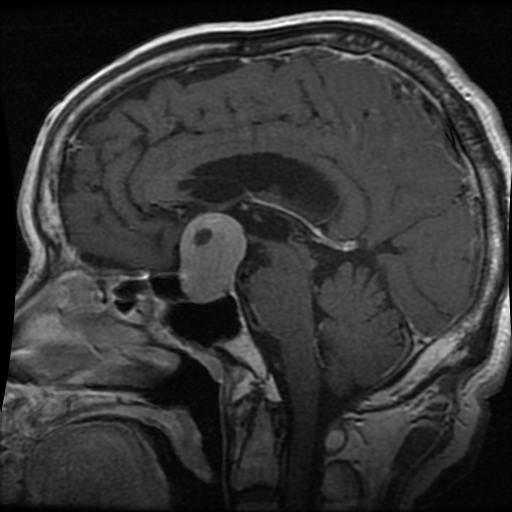
Label: pituitary